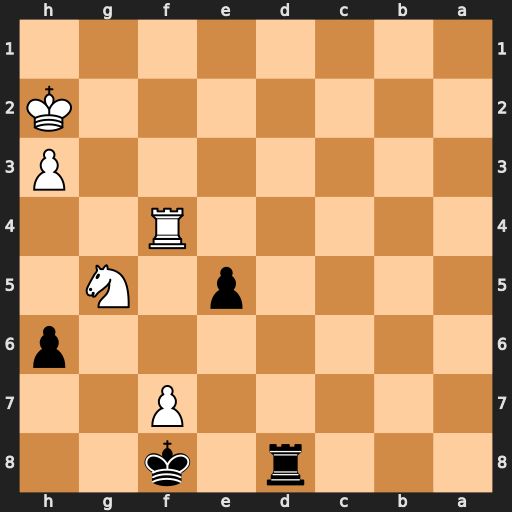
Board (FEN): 3r1k2/5P2/7p/4p1N1/5R2/7P/7K/8
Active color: b
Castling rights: -
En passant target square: -
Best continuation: Rd2+ Kg3 exf4+